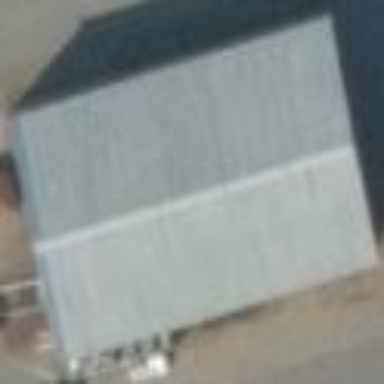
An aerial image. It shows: Industrial building.